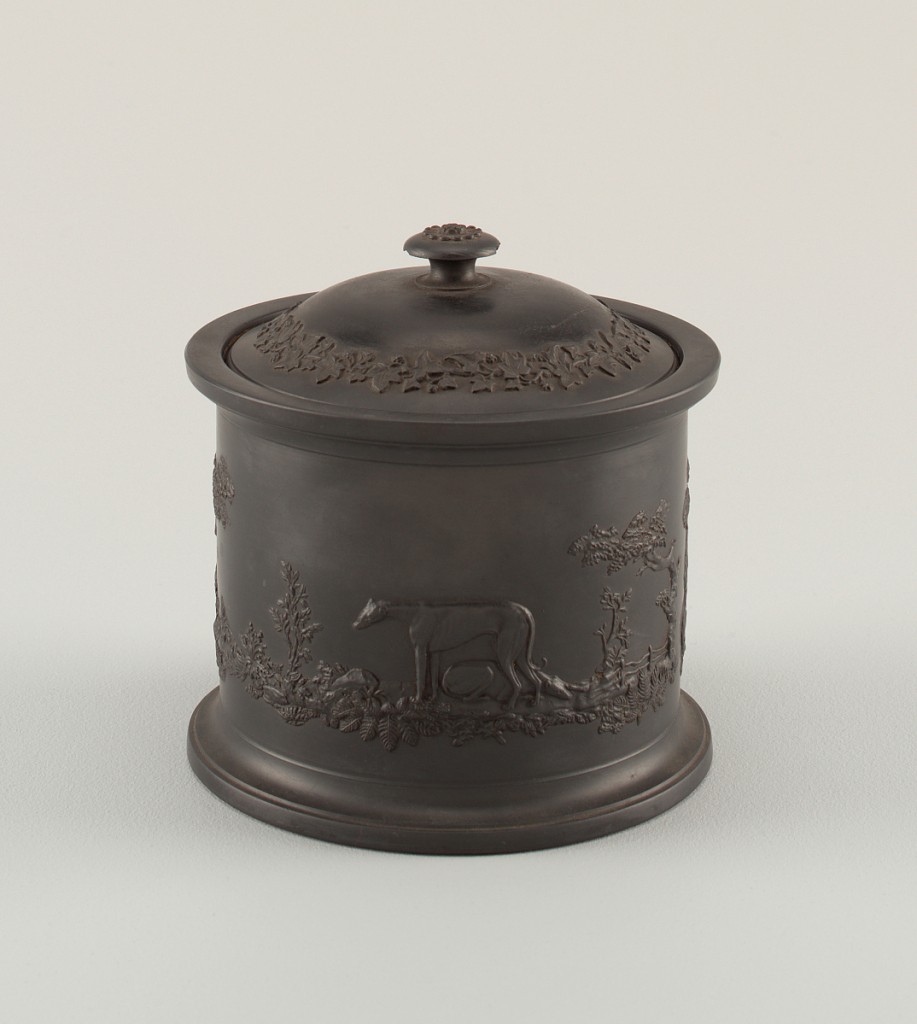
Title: Jar and cover
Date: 1780–90
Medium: Unglazed stoneware (“black basalt”)
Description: Cylindrical with entasis; molded projecting base and collar. Low domed cover with knob. Sides decorated in relief with two identical scenes of landscape and two greyhounds; band of ivy about cover, and lotus rosette on knob, in relief.